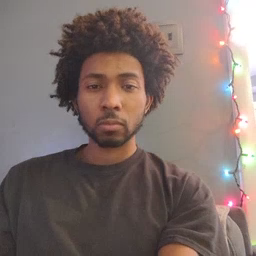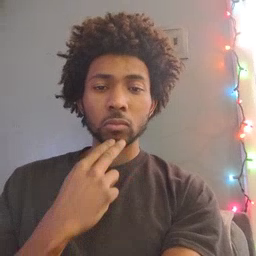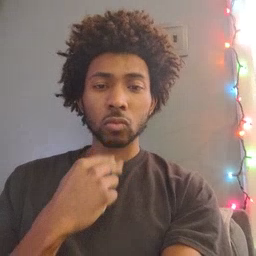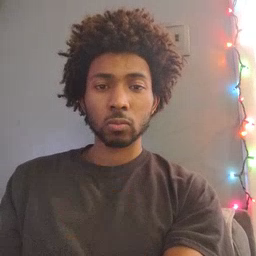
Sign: cute